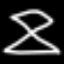
Label: hourglass